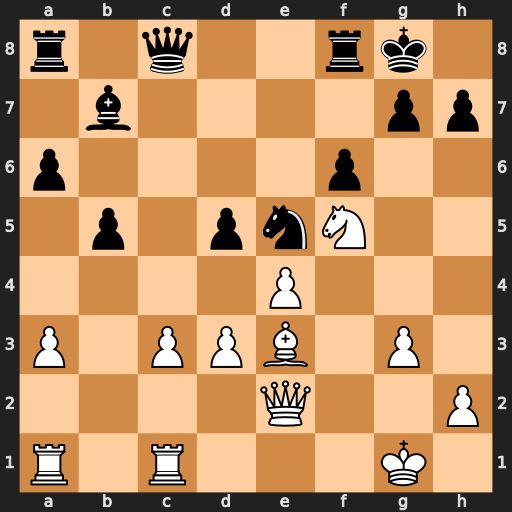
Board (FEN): r1q2rk1/1b4pp/p4p2/1p1pnN2/4P3/P1PPB1P1/4Q2P/R1R3K1
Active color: w
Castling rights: -
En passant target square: -
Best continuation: Ne7+ Kh8 Nxc8